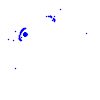
Particle: electron